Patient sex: F
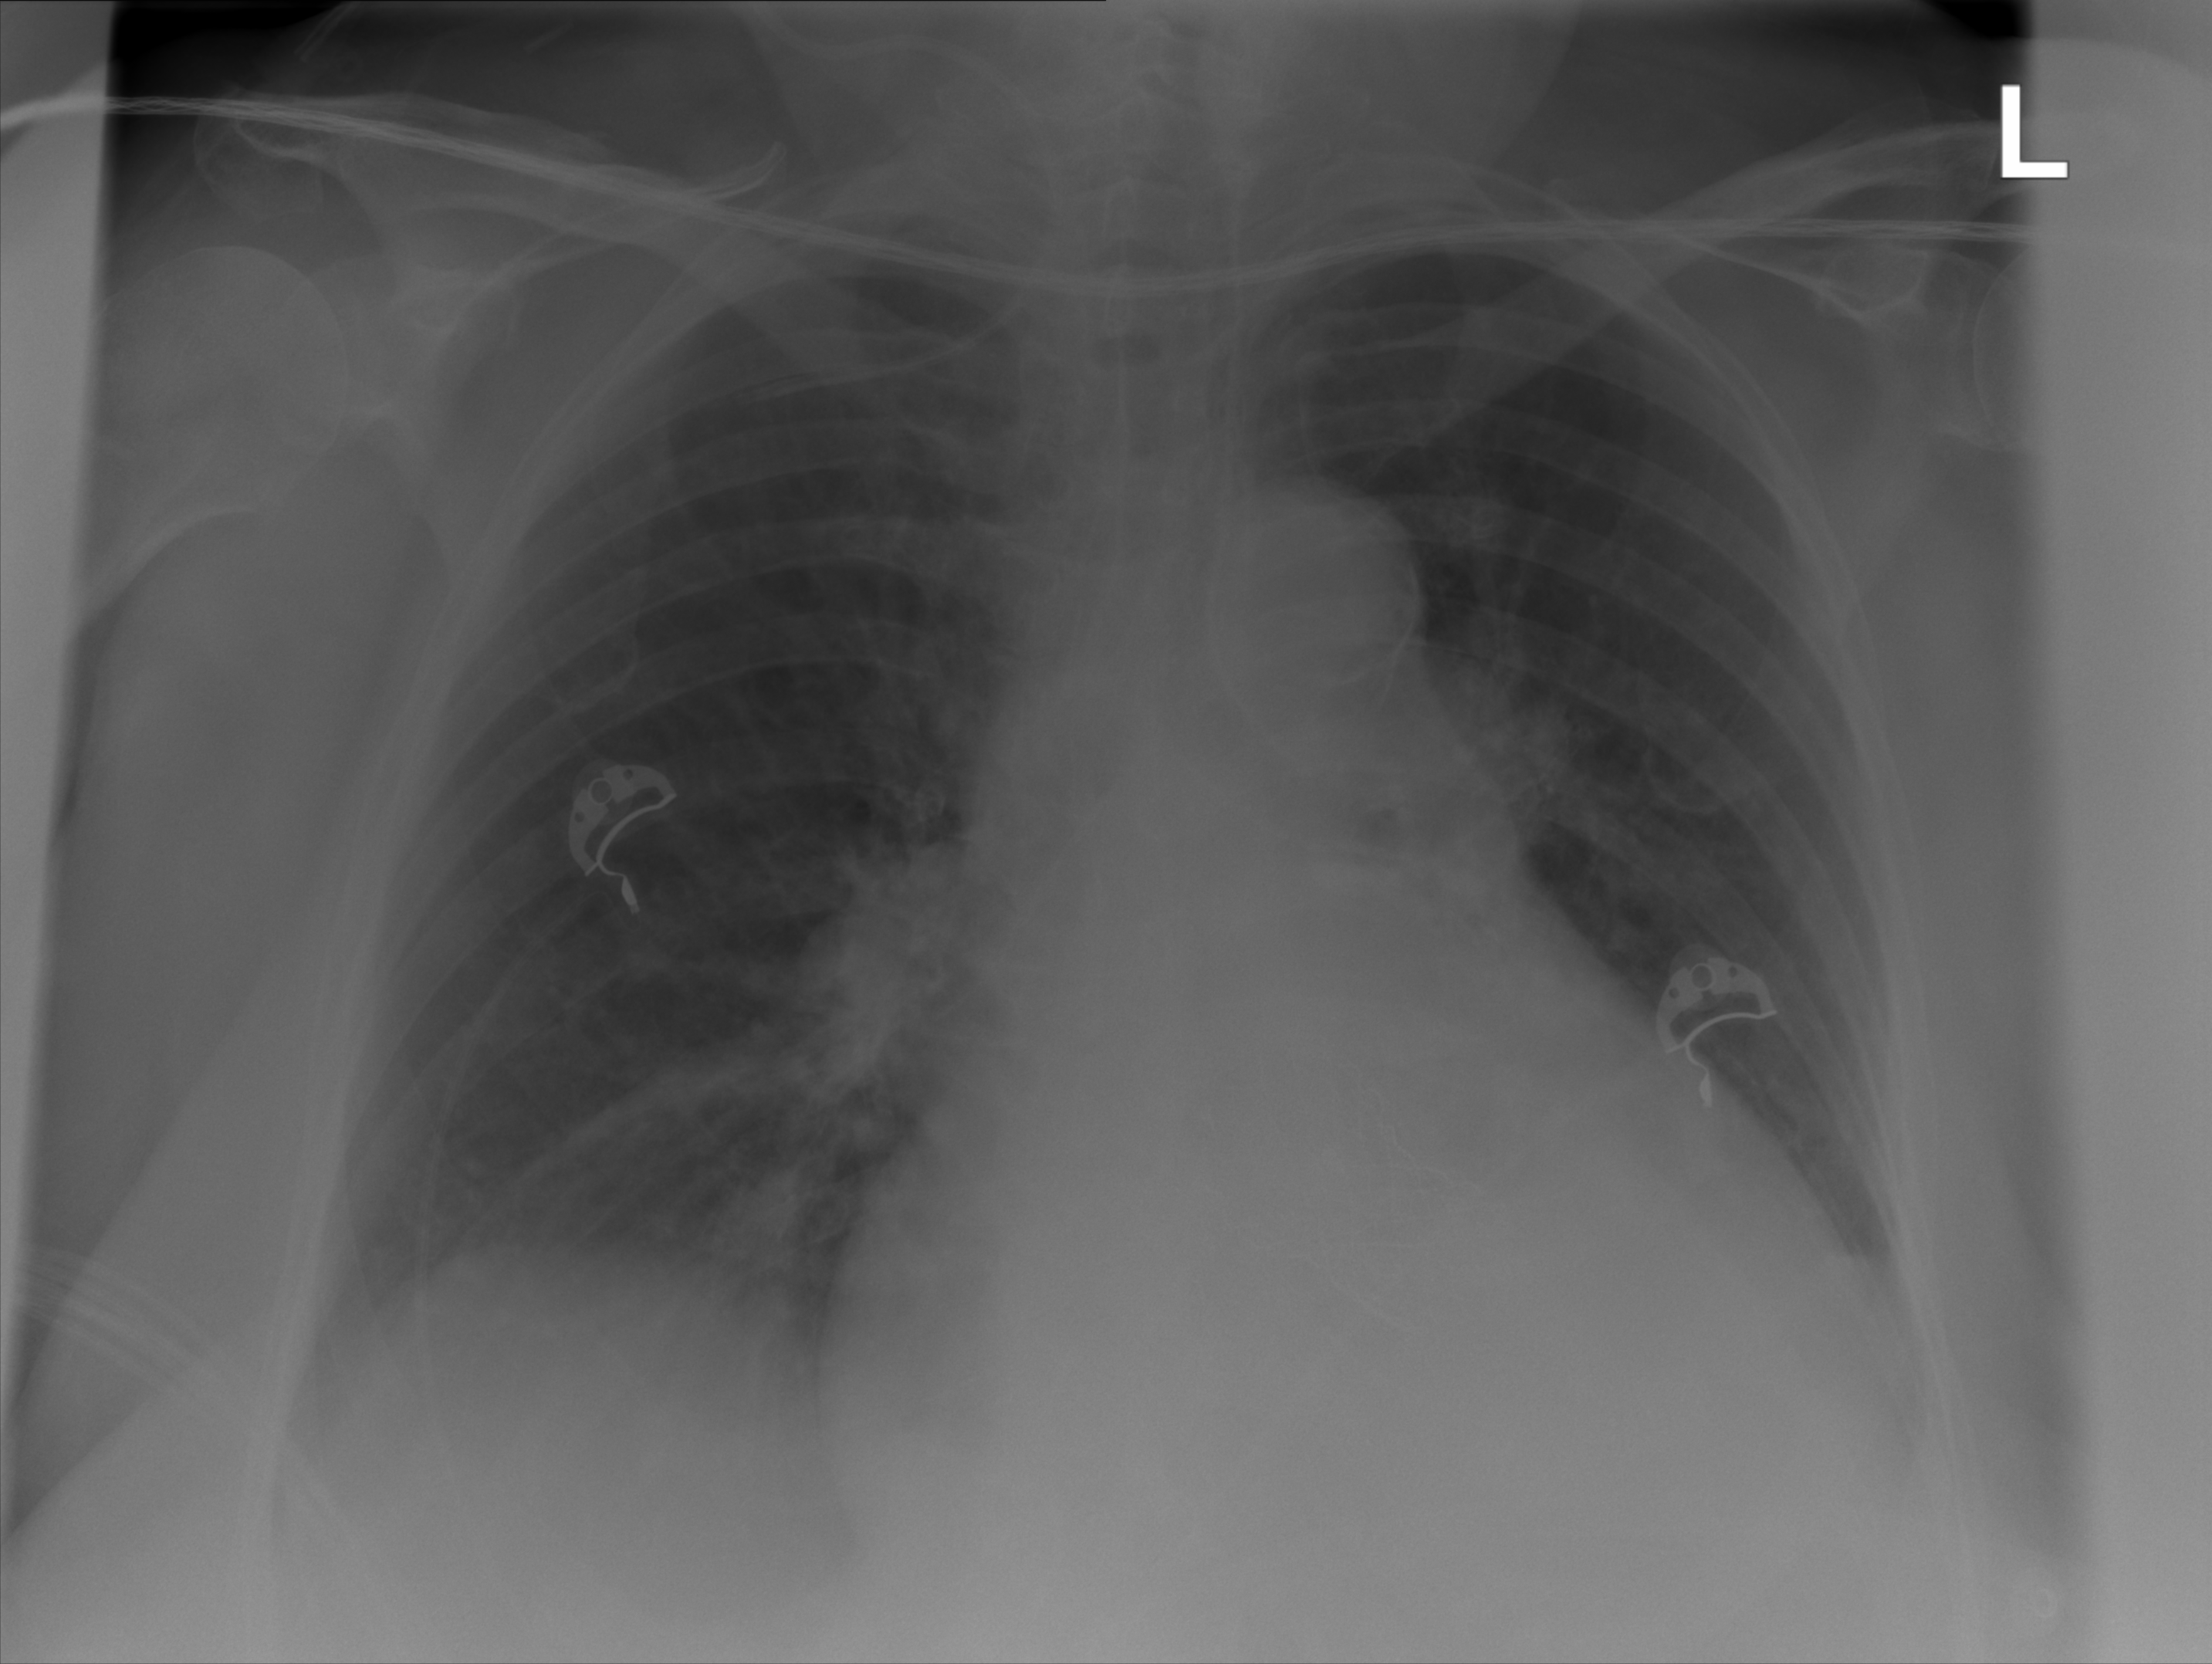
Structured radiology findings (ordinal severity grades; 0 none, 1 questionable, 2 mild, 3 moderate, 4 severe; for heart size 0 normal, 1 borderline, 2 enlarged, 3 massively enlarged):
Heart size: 3
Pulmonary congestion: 2
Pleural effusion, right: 0
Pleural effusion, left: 0
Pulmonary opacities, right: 1
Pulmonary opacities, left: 0
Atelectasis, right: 0
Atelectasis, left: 0